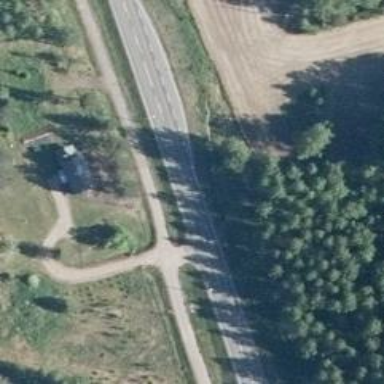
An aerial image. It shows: Simple road.